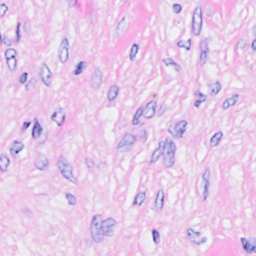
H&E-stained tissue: Breast